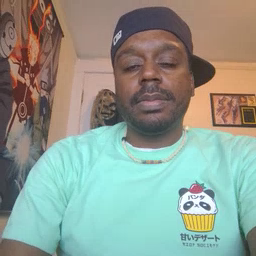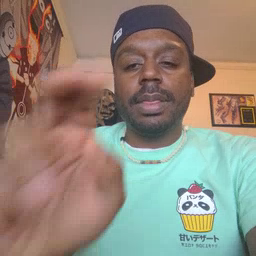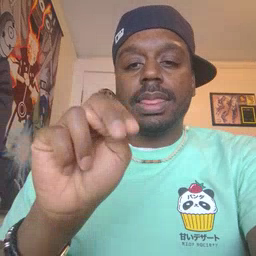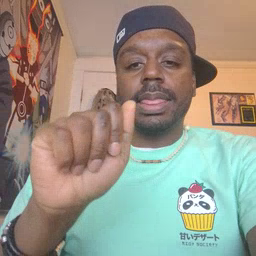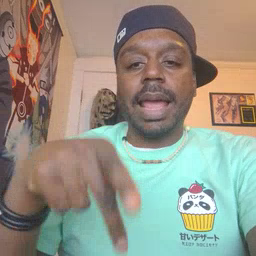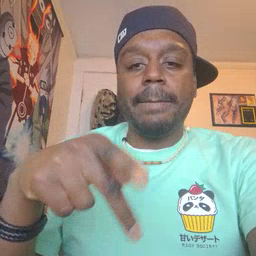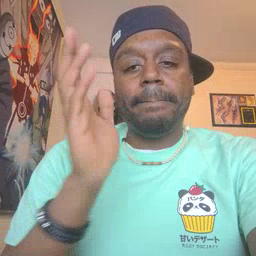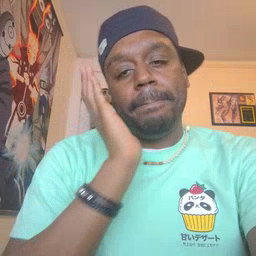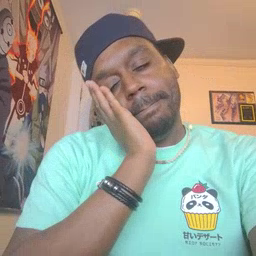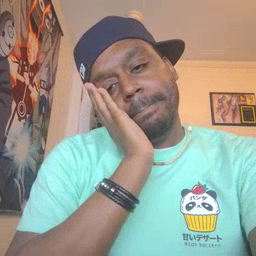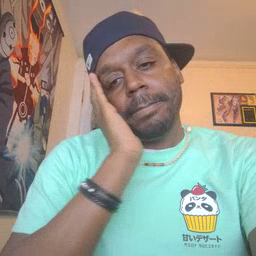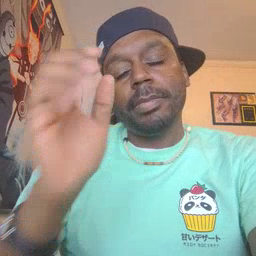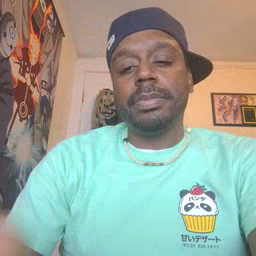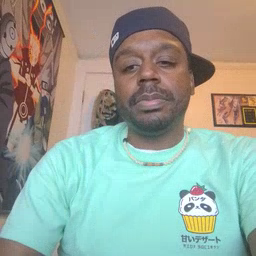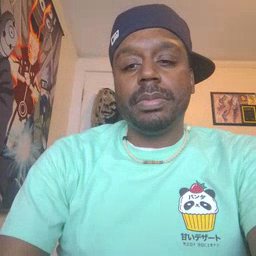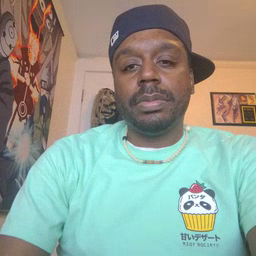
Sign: nap